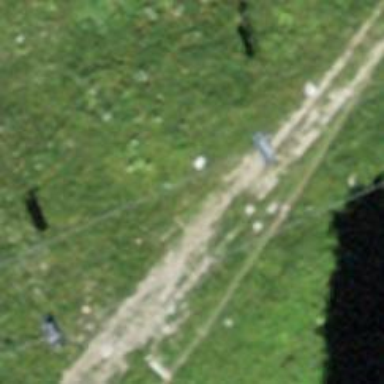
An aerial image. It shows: Pylon for aerialway.